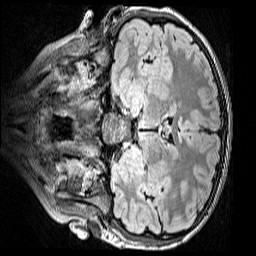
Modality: FLAIR
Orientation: coronal
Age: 10
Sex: male
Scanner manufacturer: siemens
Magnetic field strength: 3 T
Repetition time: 5 s
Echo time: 0.388 s